Question: I would like to have separate legends for each "panel" of two-panel plot made using 'facet_wrap' . Using 'facet_wrap(scales="free")' works fine for when I want different axis scales, but not for the size of points.
I have data for several samples with three measurements each: , , and . Each sample is from either class 1 or class 2. and have the same distributions in each class. However, all the measurements for class 1 are less than 1.0; measurements for class 2 range from 0 to 100.
Plot and on the x and y axes, respectively. Make the area of each point proportional to its value.
'''
d = matrix(c(runif(100),runif(20)*100),ncol=3)
e = data.frame( gl(2,20), d )
colnames(e) = c("class","x","y","z")
ggplot( data = e, aes(x=x, y=y, size=z) ) +
geom_point() + scale_area() +
facet_wrap( ~ class, ncol=1, scales="free" )
'''

Note that the dots on the first panel are difficult to see because they are on the very low end of the scale used for the single legend which ranges from 0 to 100. Is it even possible to have two separate legends (each with a different range) or should I make two plots and combine them with viewports?
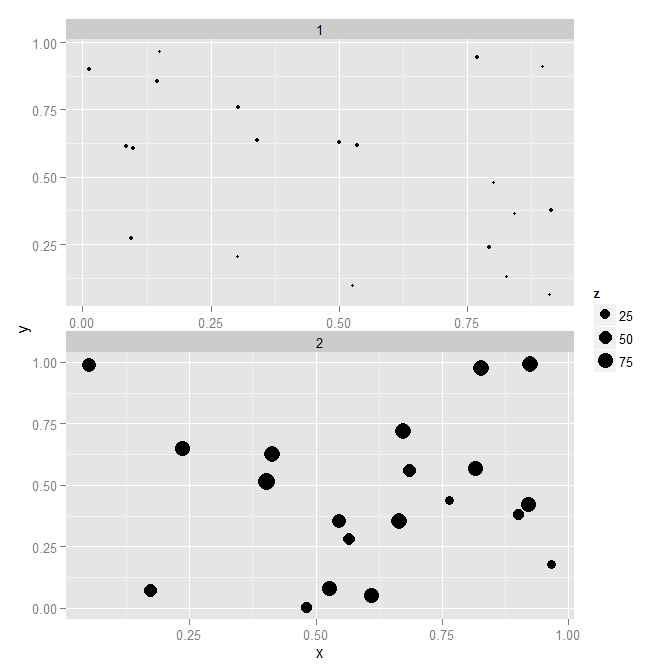
Answer: A solution using 'grid.arrange'. I've left in the call to 'facet_wrap' so the 'strip.text' remains. You could easily remove this.
'''
# plot for class 1
c1 <- ggplot(e[e$class==1,], aes(x=x,y=y,size=z)) + geom_point() + scale_area() + facet_wrap(~class)
# plot for class 2
c2 <- c1 %+% e[e$class==2,]
library(gridExtra)
grid.arrange(c1,c2, ncol=1)
'''